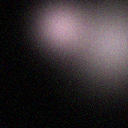
Screen state: off